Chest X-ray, PA view. Patient: 48 years old, sex F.
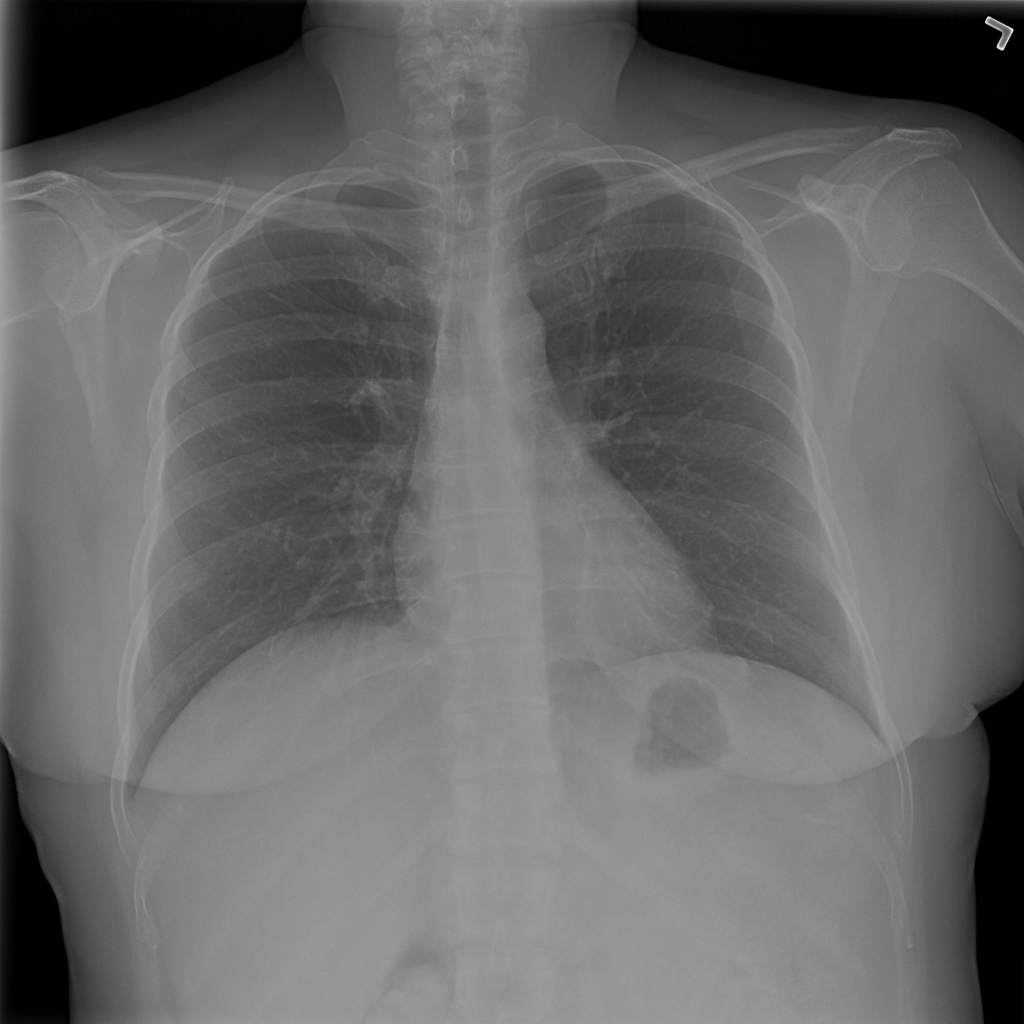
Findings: No Finding